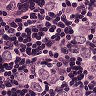
Metastatic tissue present: yes